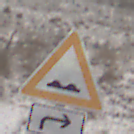
Verkehrszeichen: UnebeneFahrbahn
Zusatzzeichen unten: RichtungsangabeDurchPfeile5
Umgebung: Outdoor, Nature
Tageszeit: Midday
Wetter: Overcast
Licht: Natural
Jahreszeit: Winter
Kontrast: LowContrast